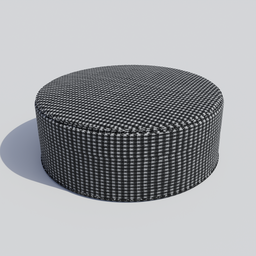
Label: furniture